Current action and preconditions to check: path_clear

Your task: For each precondition in the list above, predict whether it will hold at this action.

Consider the current scene as observed from the mobile robot's camera, and analyze the predicted future states of all dynamic agents (e.g., people, animals, vehicles, or any moving entities) within the NEXT SECOND.

IMPORTANT: Only answer "very likely" if you are absolutely certain—based on strong, clear evidence—that a dynamic agent will violate the precondition in the predicted future state. Do NOT answer "very likely" for unlikely, ambiguous, or low-probability risks.

Ask yourself for each precondition: Is there a high probability, with clear and convincing evidence, that the predicted future states of any dynamic agent will interfere with the predicted future state of the currently executing action within the NEXT SECOND, causing that precondition to fail?

Assess the risk level based on these predictions. Use "likely" or "very likely" if motions create a clear risk of interference.

Use "neutral" or "improbable" if agents are nearby but their predicted paths are clearly diverging or non-conflicting.

Failure Risk Categories: "very improbable", "improbable", "neutral", "likely", "very likely"

Answer Format: Output ONLY the probability_of_failure value from these categories: "very improbable", "improbable", "neutral", "likely", "very likely"

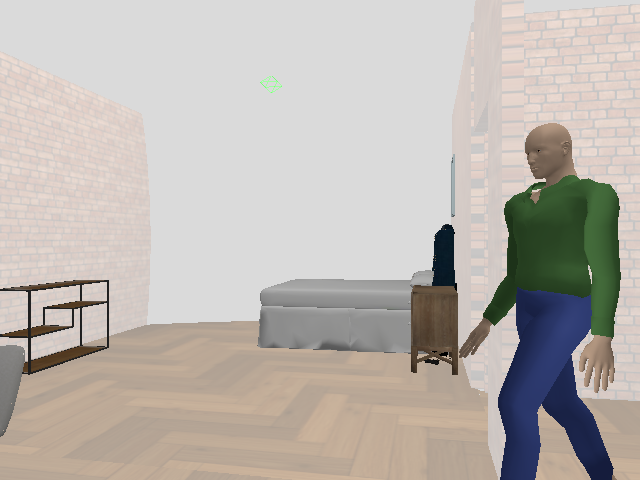

Answer: likely